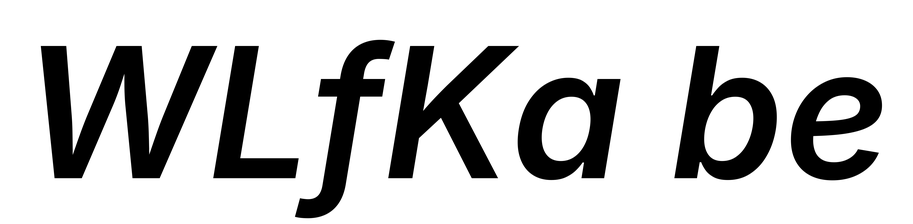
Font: Inter-Italic_SemiBold_Italic